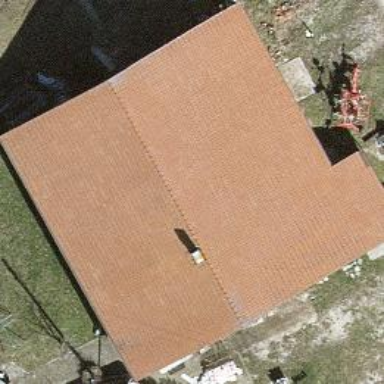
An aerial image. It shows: Farm auxiliary building with gabled roof.